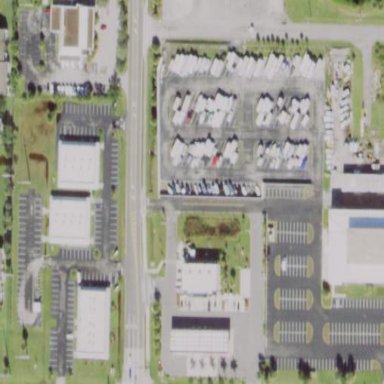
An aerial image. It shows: Retail area.